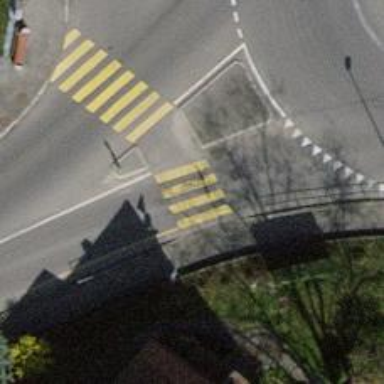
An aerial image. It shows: Marked road crossing.